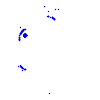
Particle: pion